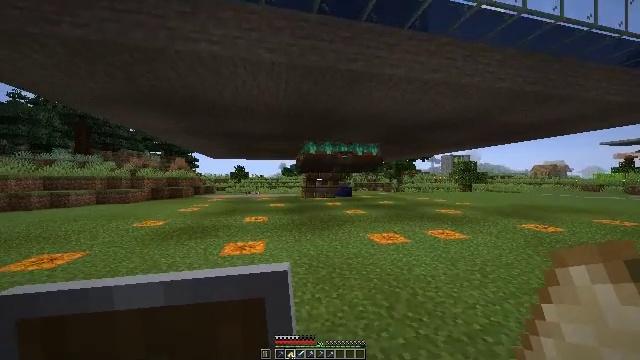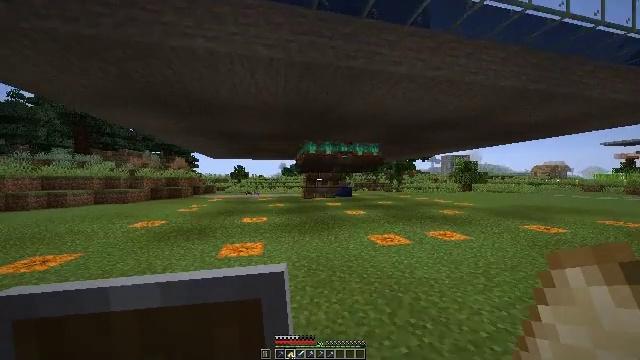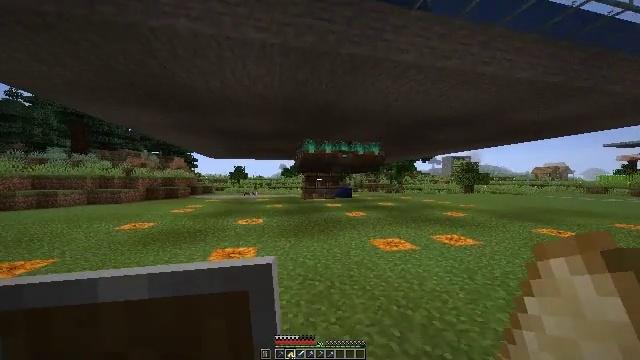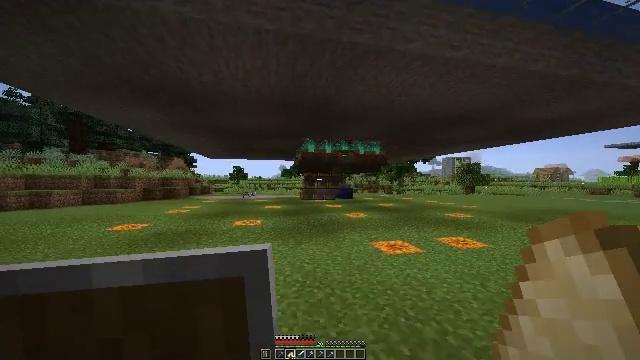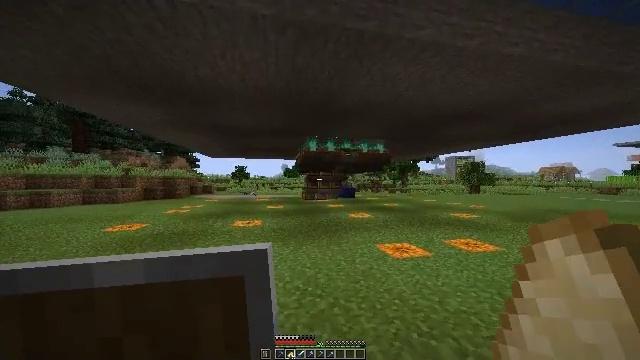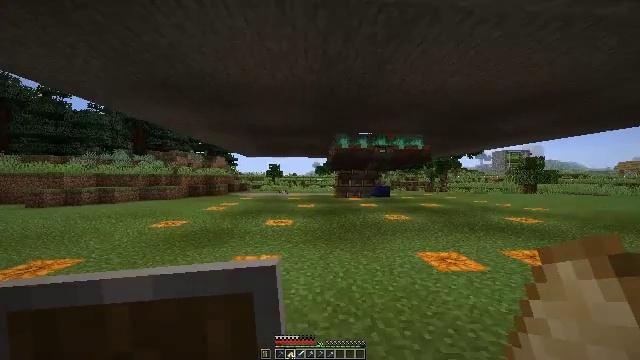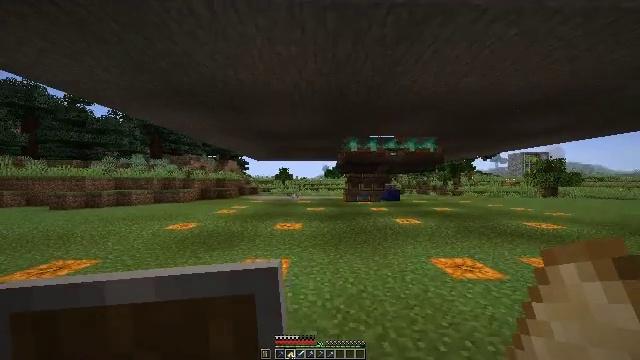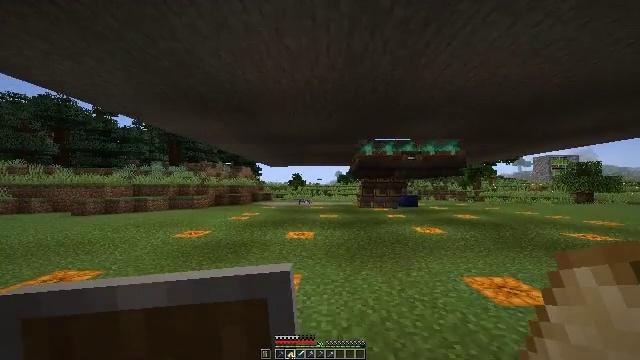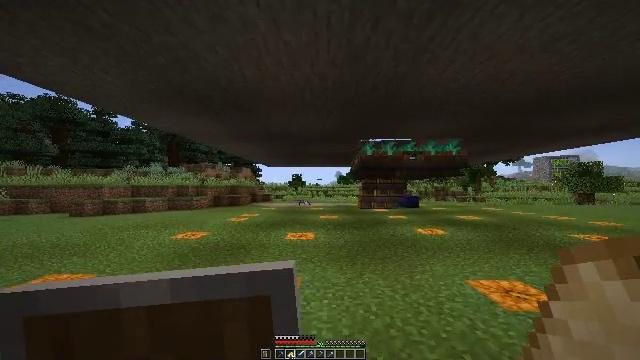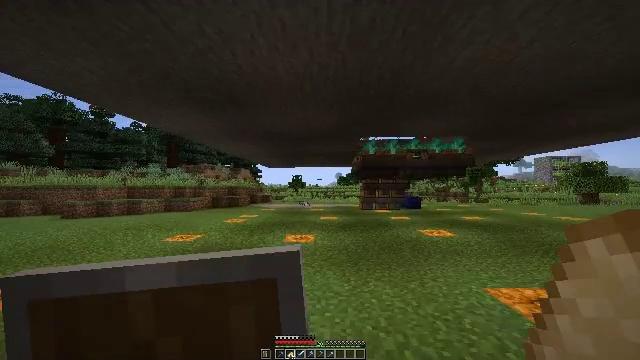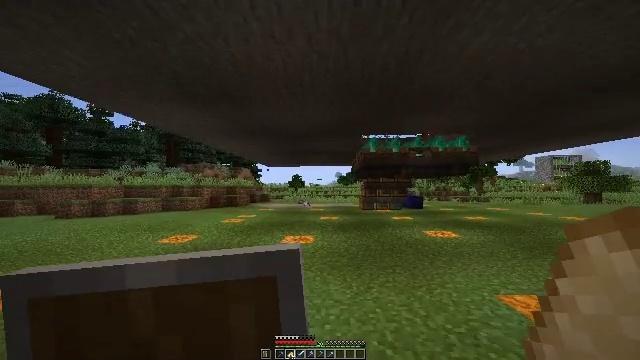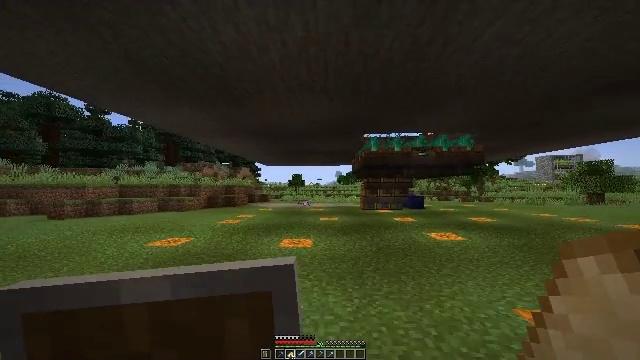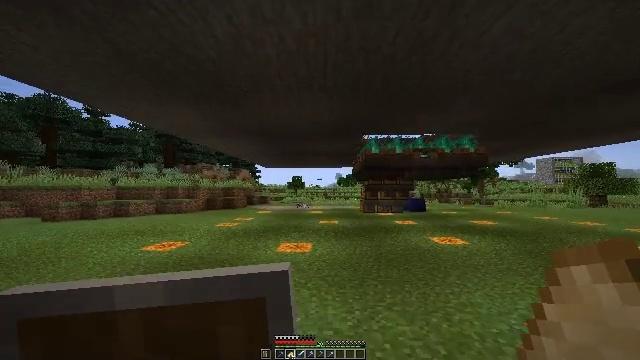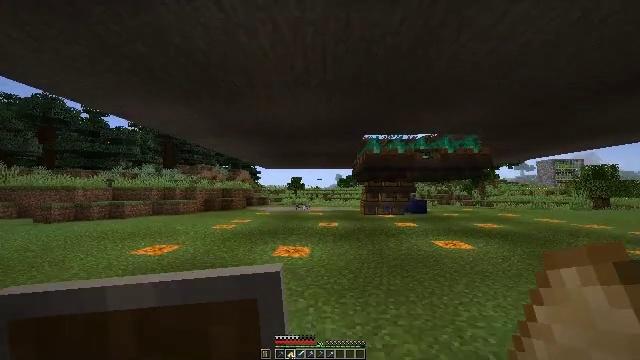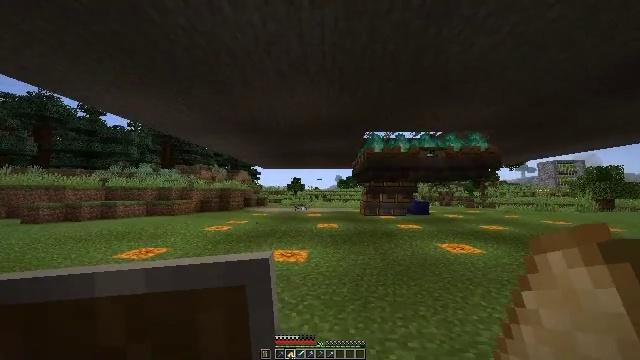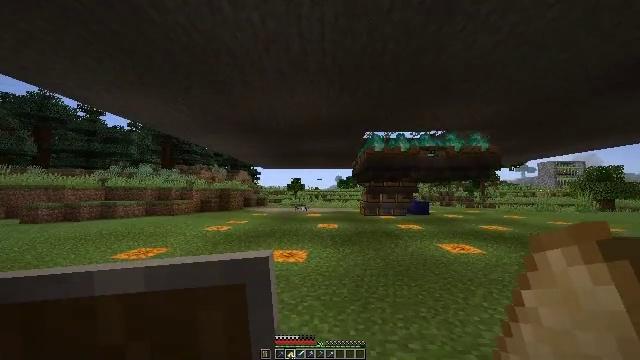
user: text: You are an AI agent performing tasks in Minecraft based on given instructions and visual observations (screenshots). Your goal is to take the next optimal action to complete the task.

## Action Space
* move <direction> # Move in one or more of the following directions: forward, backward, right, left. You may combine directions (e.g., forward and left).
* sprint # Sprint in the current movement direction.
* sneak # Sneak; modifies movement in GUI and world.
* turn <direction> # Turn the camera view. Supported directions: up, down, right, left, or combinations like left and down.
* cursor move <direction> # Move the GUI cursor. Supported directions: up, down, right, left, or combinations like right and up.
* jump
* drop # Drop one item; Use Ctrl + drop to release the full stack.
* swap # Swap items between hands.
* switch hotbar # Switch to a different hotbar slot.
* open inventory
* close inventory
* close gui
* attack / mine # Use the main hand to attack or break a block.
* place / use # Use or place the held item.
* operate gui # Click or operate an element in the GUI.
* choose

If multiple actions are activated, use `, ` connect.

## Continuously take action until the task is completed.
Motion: motion action
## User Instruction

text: Reclaim the blue shulker box for storage.
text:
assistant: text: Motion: move forward
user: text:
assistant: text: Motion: move forward
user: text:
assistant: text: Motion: move forward
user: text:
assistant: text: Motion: move forward
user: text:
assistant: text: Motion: move forward, turn left
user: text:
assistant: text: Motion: move forward, turn left
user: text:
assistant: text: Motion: move forward, turn left and up
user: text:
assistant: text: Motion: move forward
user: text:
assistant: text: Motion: move forward
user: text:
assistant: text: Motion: move forward
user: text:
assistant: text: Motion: move forward
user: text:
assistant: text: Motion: move forward
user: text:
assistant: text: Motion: move forward
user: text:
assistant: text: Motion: move forward
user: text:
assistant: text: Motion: move forward
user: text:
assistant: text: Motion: move forward
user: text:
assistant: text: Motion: move forward
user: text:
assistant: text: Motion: move forward
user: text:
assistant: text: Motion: move forward
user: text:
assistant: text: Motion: move forward
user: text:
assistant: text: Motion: move forward
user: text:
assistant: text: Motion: move forward
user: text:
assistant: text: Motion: move forward
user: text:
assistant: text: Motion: move forward
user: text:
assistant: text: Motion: move forward
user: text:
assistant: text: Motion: move forward
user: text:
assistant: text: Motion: move forward, turn right and down
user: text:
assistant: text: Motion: move forward, sprint, turn right and down
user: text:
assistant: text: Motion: move forward, sprint, turn right and down
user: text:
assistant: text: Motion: move forward, sprint